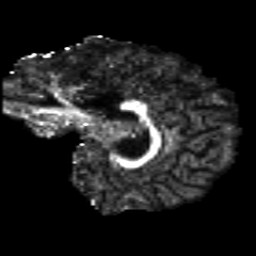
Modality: FA
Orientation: sagittal
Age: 22
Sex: male
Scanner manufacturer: siemens
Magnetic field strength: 3 T
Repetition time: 8.8 s
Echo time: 0.085 s